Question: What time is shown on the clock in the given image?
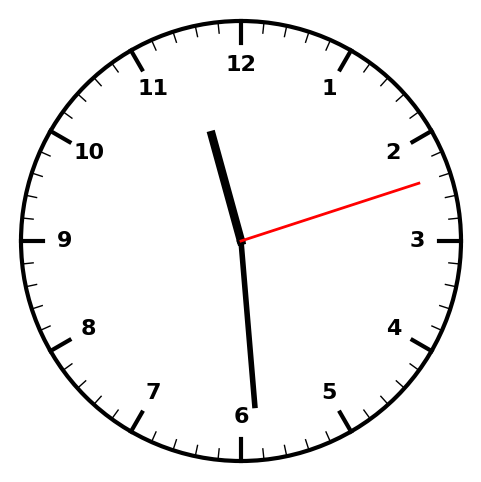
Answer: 11:29:12